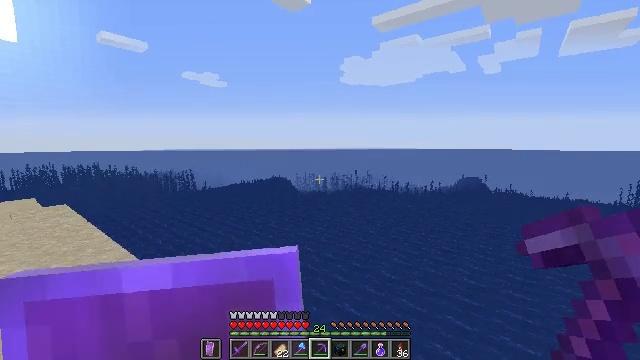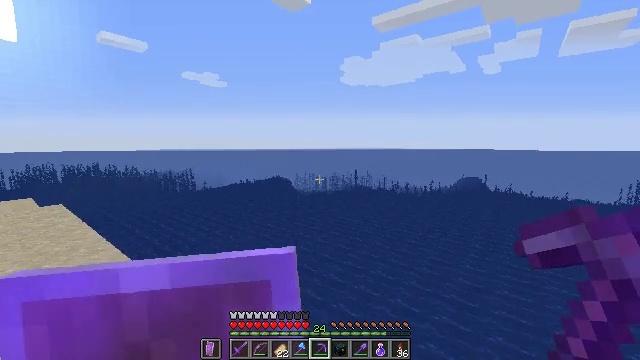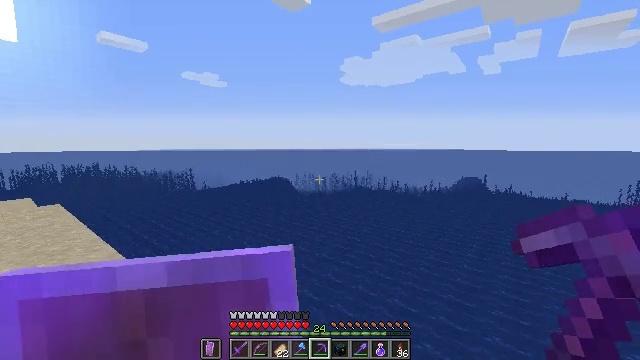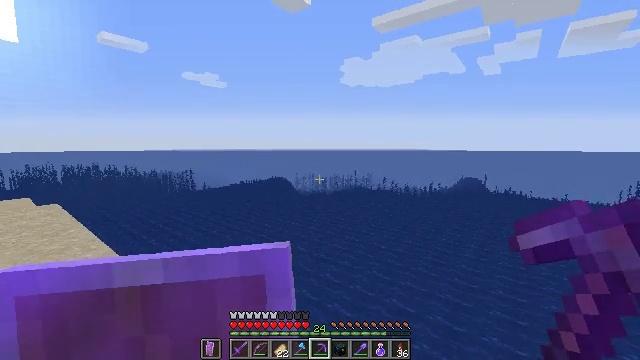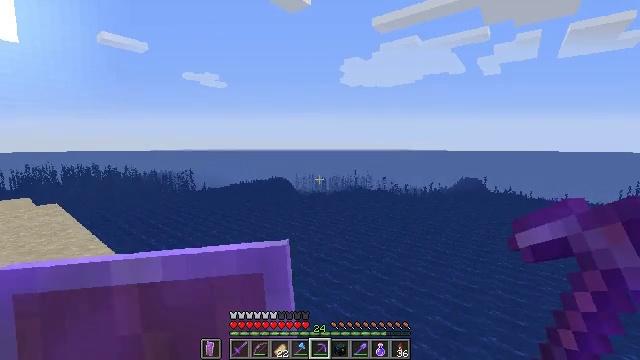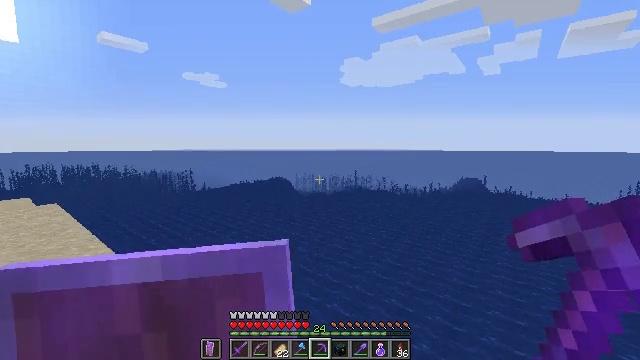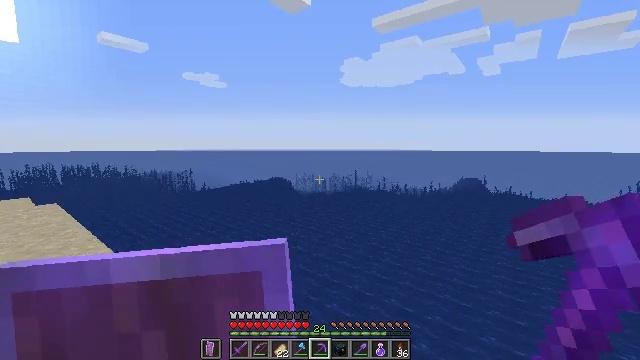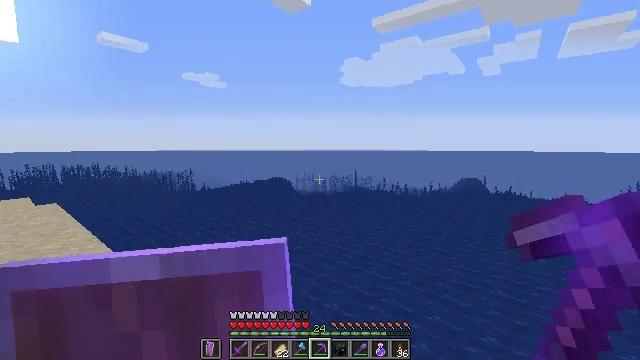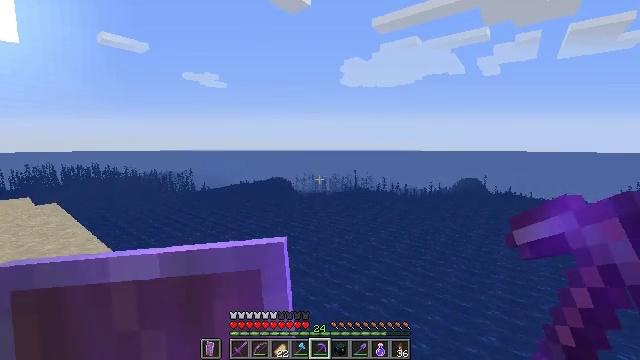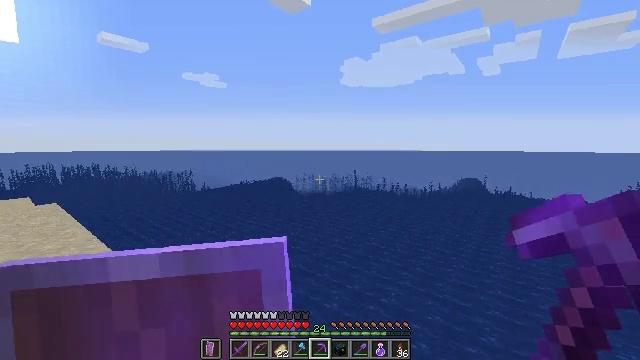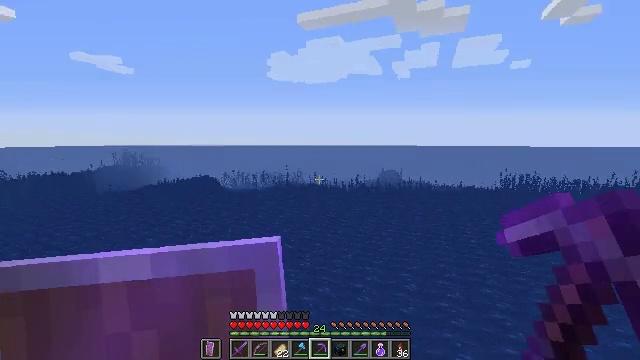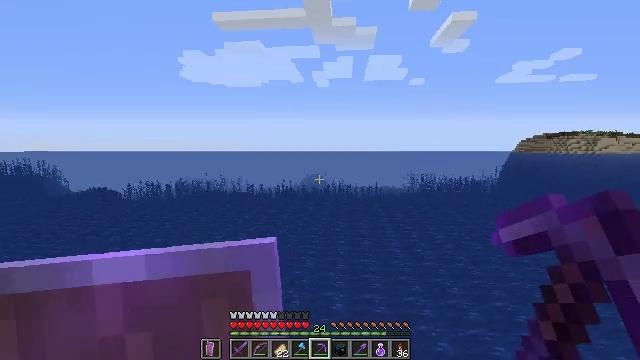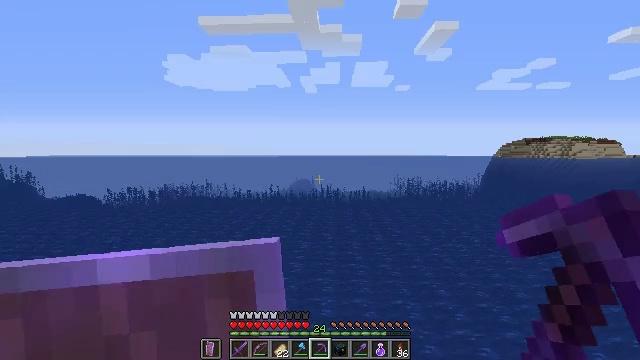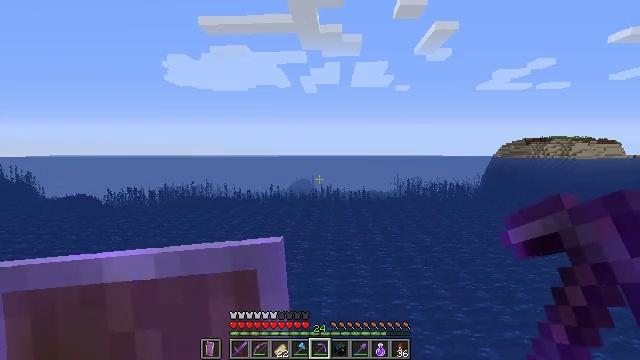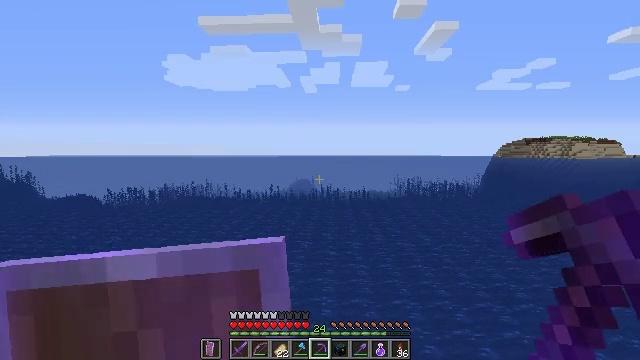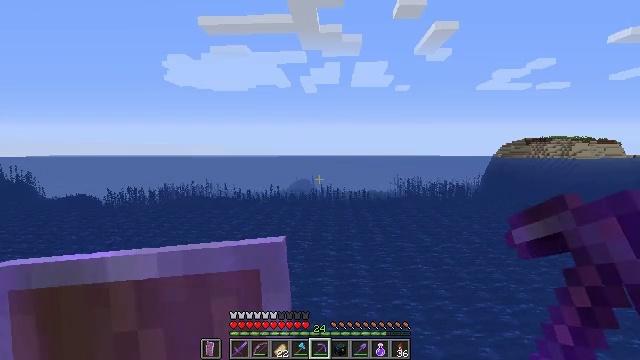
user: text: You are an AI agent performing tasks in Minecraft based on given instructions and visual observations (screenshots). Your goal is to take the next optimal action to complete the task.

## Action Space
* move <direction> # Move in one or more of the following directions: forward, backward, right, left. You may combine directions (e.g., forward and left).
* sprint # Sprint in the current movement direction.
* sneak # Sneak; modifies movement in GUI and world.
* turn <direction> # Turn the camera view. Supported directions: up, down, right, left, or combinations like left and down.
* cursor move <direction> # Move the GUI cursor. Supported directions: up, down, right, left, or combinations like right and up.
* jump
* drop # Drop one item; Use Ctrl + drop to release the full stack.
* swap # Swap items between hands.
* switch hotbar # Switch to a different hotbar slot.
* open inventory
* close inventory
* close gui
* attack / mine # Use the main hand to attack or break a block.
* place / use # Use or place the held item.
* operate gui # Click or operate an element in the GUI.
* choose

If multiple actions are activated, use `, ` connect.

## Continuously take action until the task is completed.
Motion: motion action
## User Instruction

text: Mine the white bed.
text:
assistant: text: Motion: no_op
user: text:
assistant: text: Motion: no_op
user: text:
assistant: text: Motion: no_op
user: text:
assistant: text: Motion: no_op
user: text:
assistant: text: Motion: no_op
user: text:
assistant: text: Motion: no_op
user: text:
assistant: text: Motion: no_op
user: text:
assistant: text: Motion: no_op
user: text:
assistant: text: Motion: no_op
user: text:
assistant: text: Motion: turn right and down
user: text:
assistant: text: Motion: turn right and up
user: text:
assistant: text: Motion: turn right and up
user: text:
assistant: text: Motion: no_op
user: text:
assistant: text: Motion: no_op
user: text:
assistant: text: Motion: no_op
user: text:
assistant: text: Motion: no_op
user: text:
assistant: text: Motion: no_op
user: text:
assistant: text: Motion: no_op
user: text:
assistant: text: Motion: no_op
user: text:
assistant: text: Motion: no_op
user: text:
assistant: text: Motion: no_op
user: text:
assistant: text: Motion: no_op
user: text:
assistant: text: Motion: no_op
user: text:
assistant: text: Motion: no_op
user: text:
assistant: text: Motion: no_op
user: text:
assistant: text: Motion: no_op
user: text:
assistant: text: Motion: no_op
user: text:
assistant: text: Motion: no_op
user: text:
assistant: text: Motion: no_op
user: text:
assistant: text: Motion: no_op